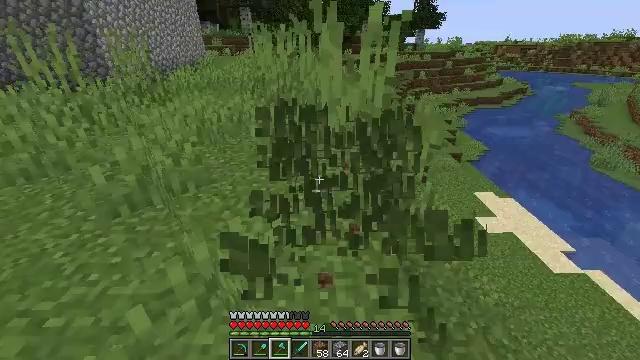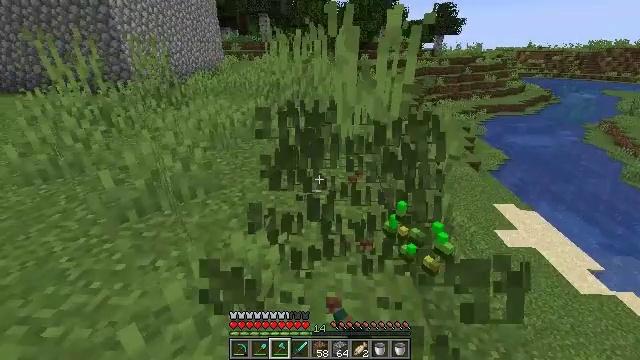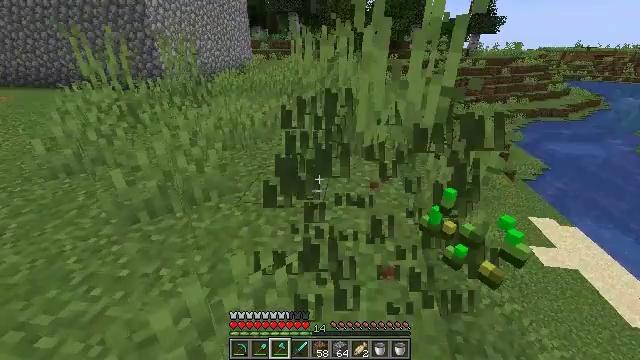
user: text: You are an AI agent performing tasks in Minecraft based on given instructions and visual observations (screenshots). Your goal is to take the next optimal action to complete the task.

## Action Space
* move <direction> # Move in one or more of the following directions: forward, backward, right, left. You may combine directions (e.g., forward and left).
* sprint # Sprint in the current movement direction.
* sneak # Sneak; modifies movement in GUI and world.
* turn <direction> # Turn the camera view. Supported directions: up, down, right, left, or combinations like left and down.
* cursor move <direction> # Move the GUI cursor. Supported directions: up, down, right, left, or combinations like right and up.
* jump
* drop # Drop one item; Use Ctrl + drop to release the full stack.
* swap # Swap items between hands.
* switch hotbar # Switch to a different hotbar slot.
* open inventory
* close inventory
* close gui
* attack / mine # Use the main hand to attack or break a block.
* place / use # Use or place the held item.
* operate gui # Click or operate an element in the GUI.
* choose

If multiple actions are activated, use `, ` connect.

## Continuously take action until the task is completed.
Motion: motion action
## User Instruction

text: Collect tall grass by breaking it.
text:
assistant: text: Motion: move forward, turn left, attack / mine
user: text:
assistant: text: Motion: move forward, turn left, attack / mine
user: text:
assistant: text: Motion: attack / mine